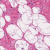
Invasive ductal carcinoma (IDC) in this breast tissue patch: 0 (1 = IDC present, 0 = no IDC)